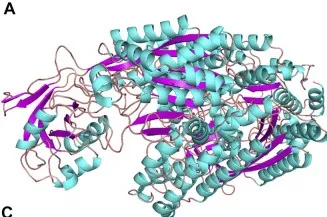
3D structure of TFR2 protein. Wild-type.
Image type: radiology (ct)